Почему в мартe продолжительность дня меняется быстрее, чем в декабре?
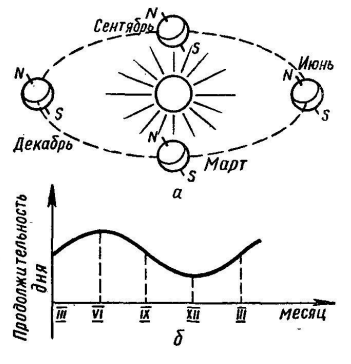
Ответ: Примерный график зависимости продолжительности дня от времени года представлен на рисунке. Приблизительно это синусоида. Скорость изменения продолжительности дня, очевидно, пропорциональна тангенсу угла наклона касательной к графику. В декабре и июне эта касательная почти горизонтальна (она точно горизонтальна 22 июня и 22 декабря), а в марте и сентябре ее наклон максимален.
Темы:
T, Всероссийские, Астрономия, Солнечная система